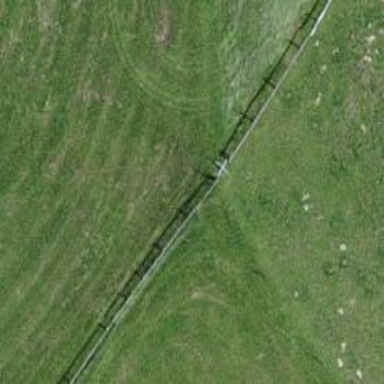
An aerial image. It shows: Wooden fence.